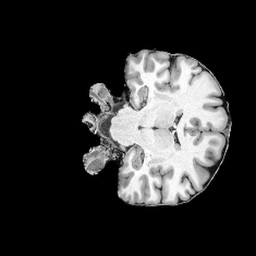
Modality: UNIT1
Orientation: coronal